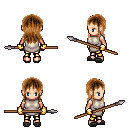
a pixel art fantasy rpg character, female body template, human, light skin, white tunic, gold greaves, brown unkempt hairstyle, gold gloves, gray slippers, spear, four views (front, back, left, right), 2x2 character sprite sheet, small pixel art, hard edges, no anti-aliasing